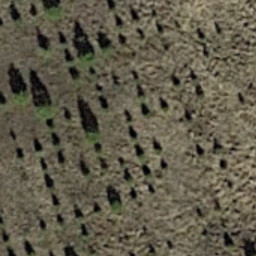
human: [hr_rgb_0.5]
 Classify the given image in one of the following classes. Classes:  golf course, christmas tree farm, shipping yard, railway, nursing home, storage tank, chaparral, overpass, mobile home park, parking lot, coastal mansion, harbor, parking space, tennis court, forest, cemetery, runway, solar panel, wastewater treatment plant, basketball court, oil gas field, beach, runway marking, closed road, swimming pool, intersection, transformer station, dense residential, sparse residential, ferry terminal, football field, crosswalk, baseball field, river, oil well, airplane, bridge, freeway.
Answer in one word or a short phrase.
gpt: christmas tree farm